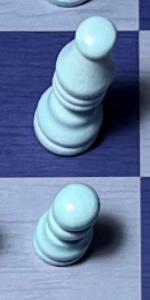
Label: Pawn_White